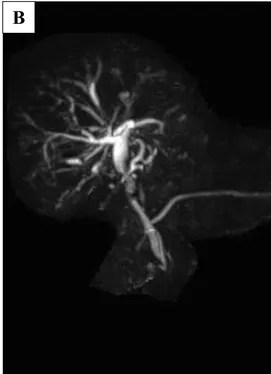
Postoperative cholangiography through an ENBD tube and postoperative MRCP. . Showed profluent flow in the bile duct, no stagnant fluid in the remnant gallbladder, and no dilation of the upper bile duct (arrow heads surgical repair site, arrow cystic duct).
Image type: radiology (mri)